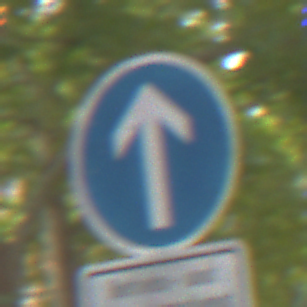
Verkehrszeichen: VorgeschriebeneFahrtrichtungGeradeaus
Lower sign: BesondereFahrzeugeUndTransportgueter9
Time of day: MorningAfternoon
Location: Outdoor (Urban)
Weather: Overcast
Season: NotSpecified
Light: Natural